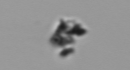
Label: detritus